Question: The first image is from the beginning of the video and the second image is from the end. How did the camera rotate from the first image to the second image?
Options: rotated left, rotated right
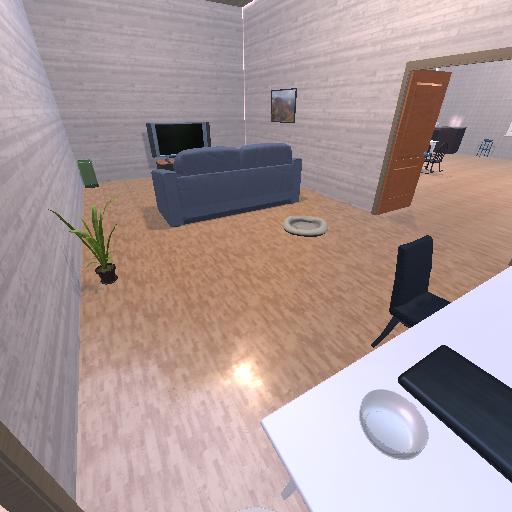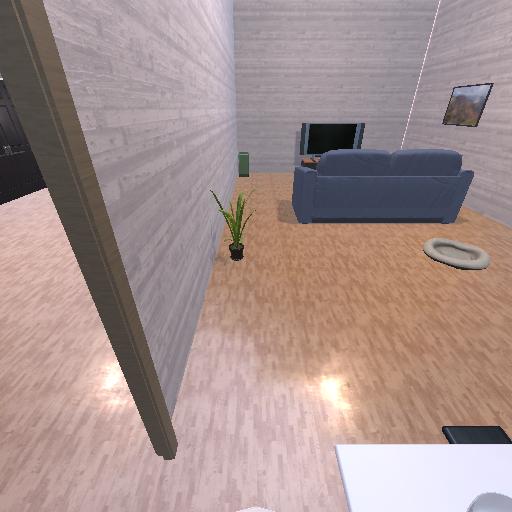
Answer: rotated left